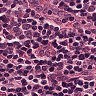
Metastatic tissue present: no